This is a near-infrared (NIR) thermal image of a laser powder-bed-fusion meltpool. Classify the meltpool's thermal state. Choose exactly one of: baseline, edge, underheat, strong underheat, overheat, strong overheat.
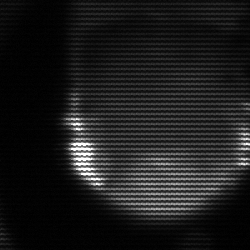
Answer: strong underheat